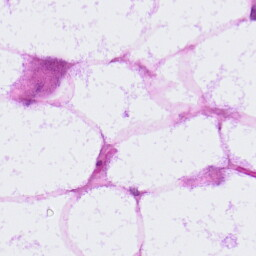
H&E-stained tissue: LymphNode